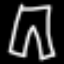
Label: pants